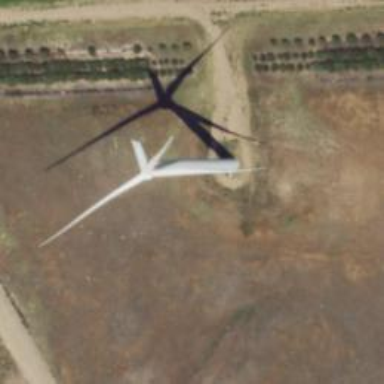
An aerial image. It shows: Wind generator in the form of horizontal axis wind turbine.